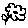
Label: flower